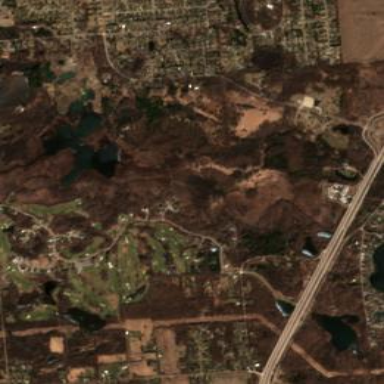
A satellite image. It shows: Golf course.